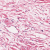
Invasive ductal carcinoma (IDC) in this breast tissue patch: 0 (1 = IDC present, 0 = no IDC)